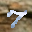
Label: 7